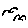
Label: bird